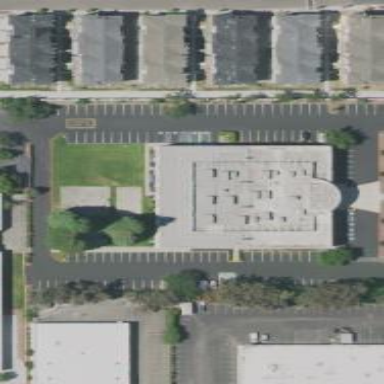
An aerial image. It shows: Office building.